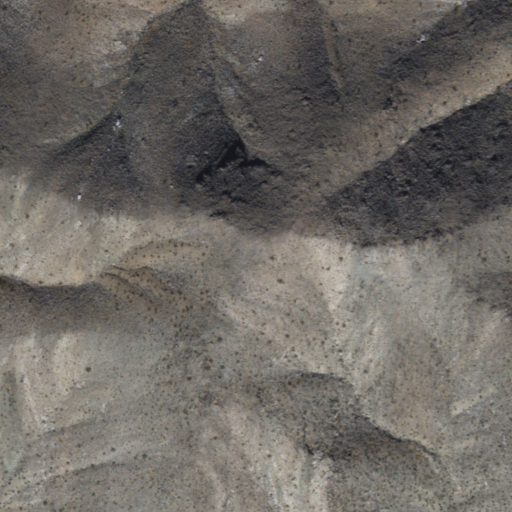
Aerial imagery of mountain in Arizona named Golden Rule Peak containing only shrub